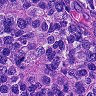
Metastatic tissue present: yes